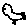
Label: bird